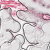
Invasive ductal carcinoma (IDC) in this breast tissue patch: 0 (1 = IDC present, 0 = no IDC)